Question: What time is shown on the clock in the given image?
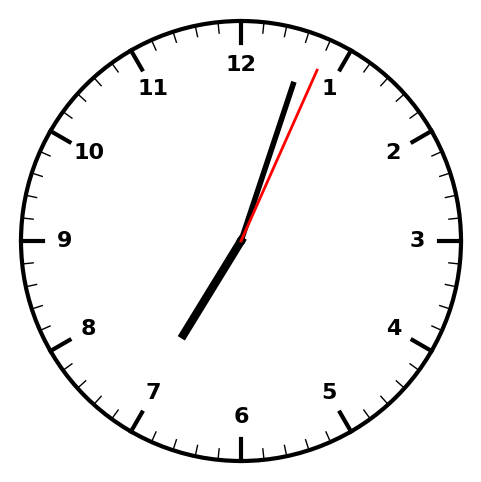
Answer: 07:03:04